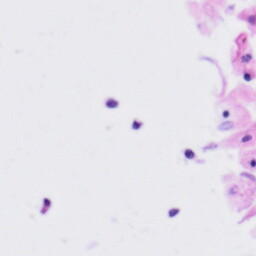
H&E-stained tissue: Tonsil